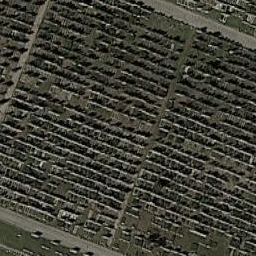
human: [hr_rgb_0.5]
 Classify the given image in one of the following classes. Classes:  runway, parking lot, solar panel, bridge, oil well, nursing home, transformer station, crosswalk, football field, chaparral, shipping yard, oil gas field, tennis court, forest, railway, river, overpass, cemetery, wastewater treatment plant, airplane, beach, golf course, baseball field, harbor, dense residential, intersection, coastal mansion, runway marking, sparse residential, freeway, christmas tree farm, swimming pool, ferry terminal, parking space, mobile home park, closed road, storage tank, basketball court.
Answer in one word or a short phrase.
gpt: cemetery